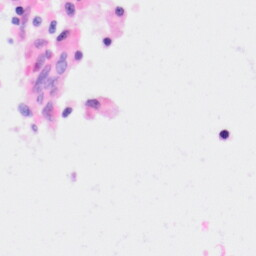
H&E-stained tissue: Kidney